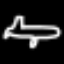
Label: airplane